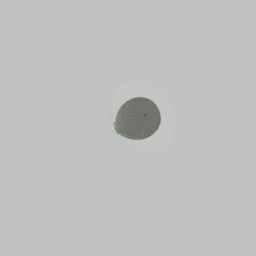
Label: furniture